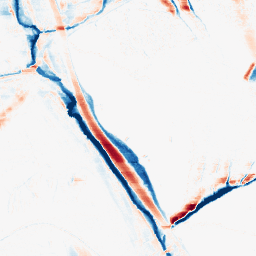
Category: morphological
Decomposition family: morphological_ellipse
Decomposition parameters: operation: average
width: 5
height: 20
Upsampling method: regularized
Upsampling parameters: scale: 2
lambda_reg: 0.01
Upsampling scale: 2